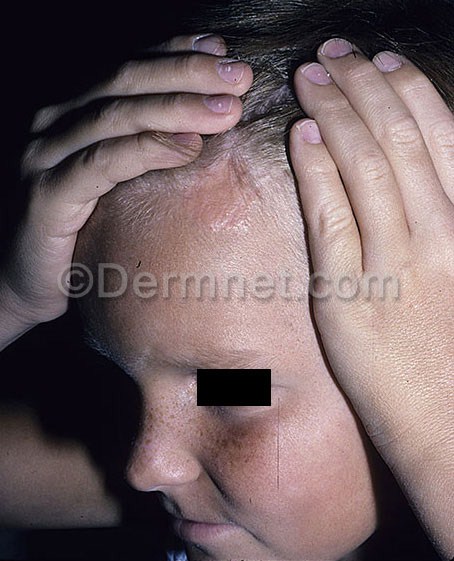
Disease: Seborrheic Keratoses and other Benign Tumors